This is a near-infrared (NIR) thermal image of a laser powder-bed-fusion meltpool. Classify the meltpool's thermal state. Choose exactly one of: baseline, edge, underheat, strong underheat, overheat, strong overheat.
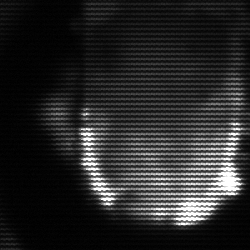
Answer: baseline